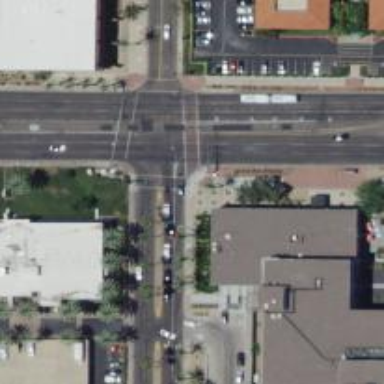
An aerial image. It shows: Solid stop line on the road.